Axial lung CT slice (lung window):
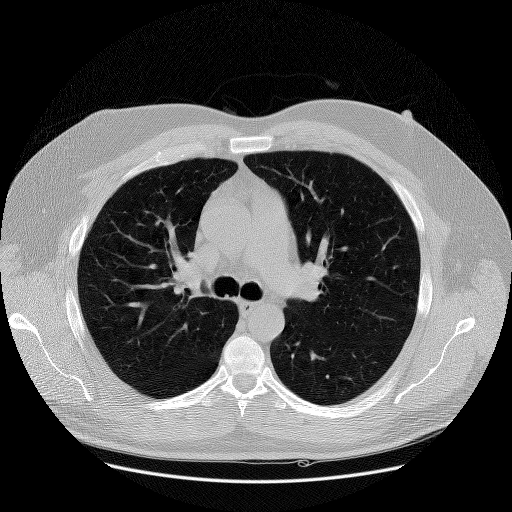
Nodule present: no